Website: home-depot
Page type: customer-info-address
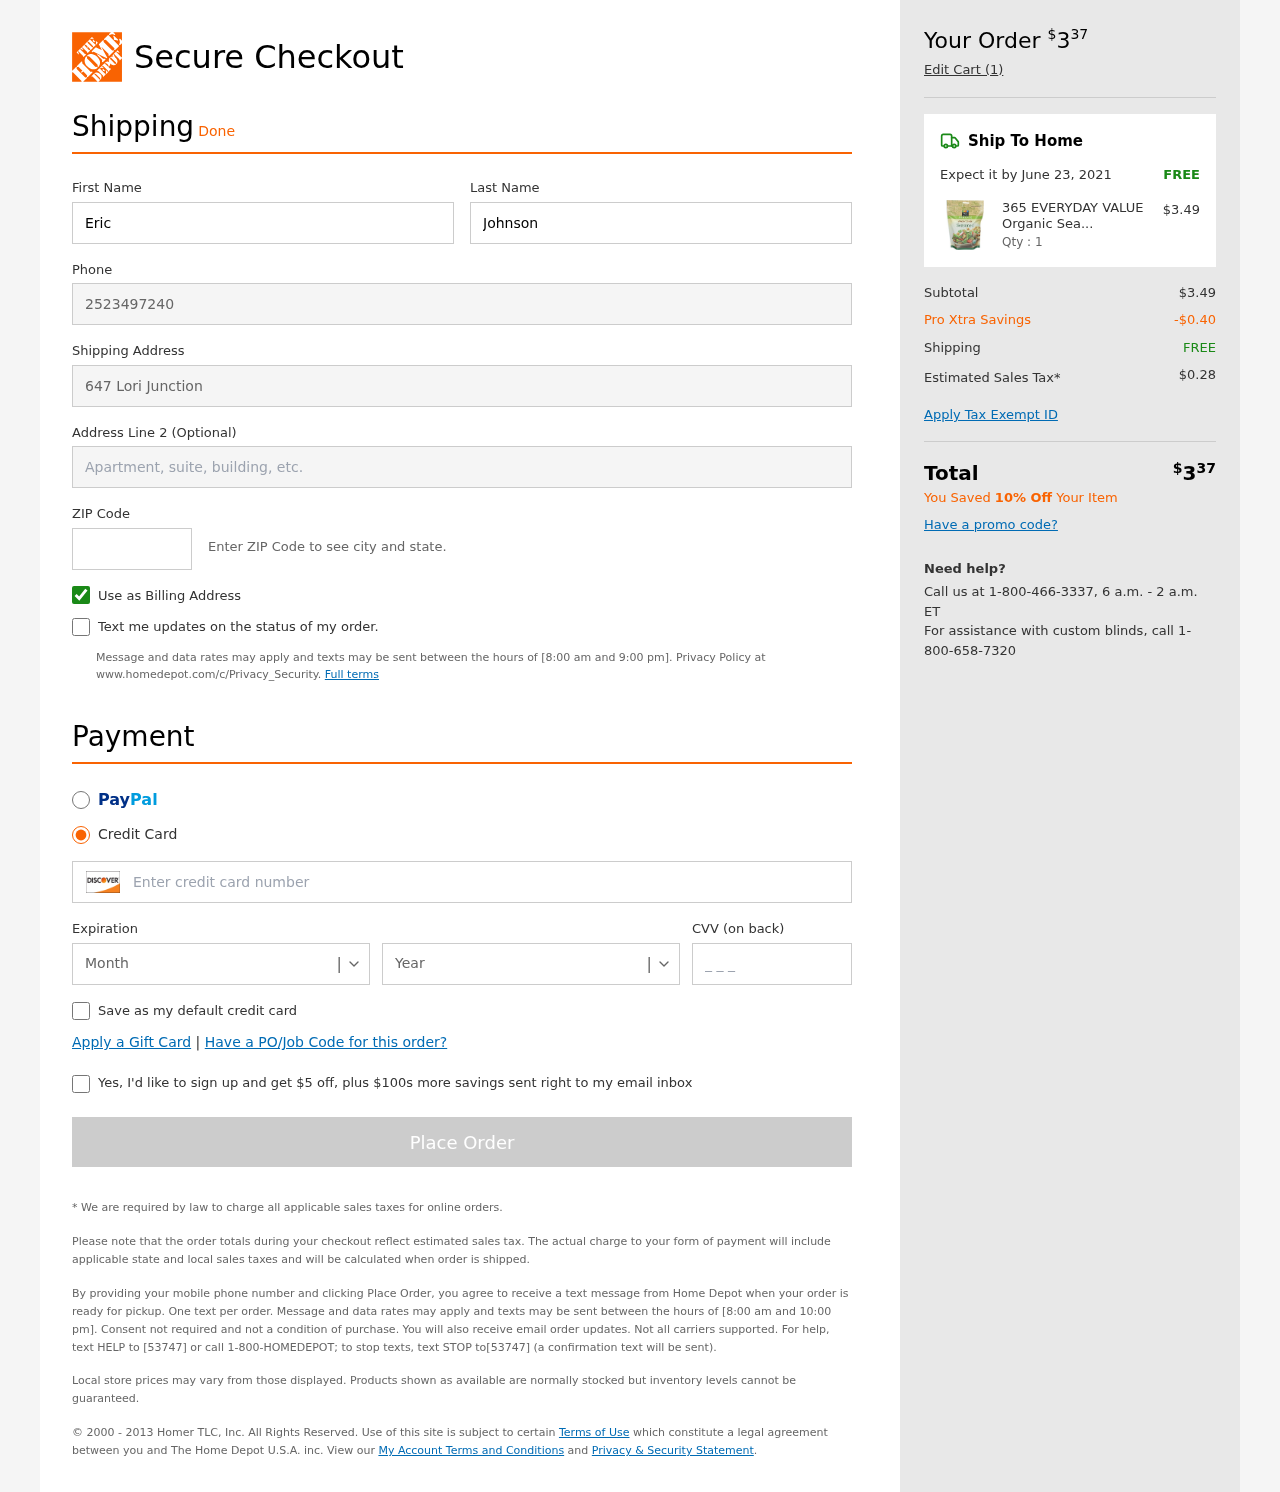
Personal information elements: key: PII_CARD_CVV
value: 576
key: PII_CARD_EXPIRY_MONTH
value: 06
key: PII_CARD_EXPIRY_YEAR
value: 29
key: PII_CARD_NUMBER
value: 6011 0938 1914 4949
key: PII_FIRSTNAME
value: Eric
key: PII_LASTNAME
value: Johnson
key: PII_PHONE
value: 2523497240
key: PII_POSTCODE
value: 45565
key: PII_STREET
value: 647 Lori Junctions Suite 407
Product elements: key: PRODUCT1_NAME
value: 365 EVERYDAY VALUE Organic Seasoned Croutons, 4.5 OZ
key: PRODUCT1_PRICE
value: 3.49
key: PRODUCT1_QUANTITY
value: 1
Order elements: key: ORDER_TOTAL
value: $337
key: ORDER_NUM_ITEMS
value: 1
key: ORDER_DELIVERY_DATE
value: June 23, 2021
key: ORDER_SHIPPING_COST
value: FREE
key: ORDER_SUBTOTAL
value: $3.49
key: ORDER_DISCOUNT
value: -$0.40
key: ORDER_SHIPPING_COST2
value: FREE
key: ORDER_TAX
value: $0.28
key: ORDER_TOTAL2
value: $337
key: ORDER_SAVINGS_MESSAGE
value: You Saved 10% Off Your Item